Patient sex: F
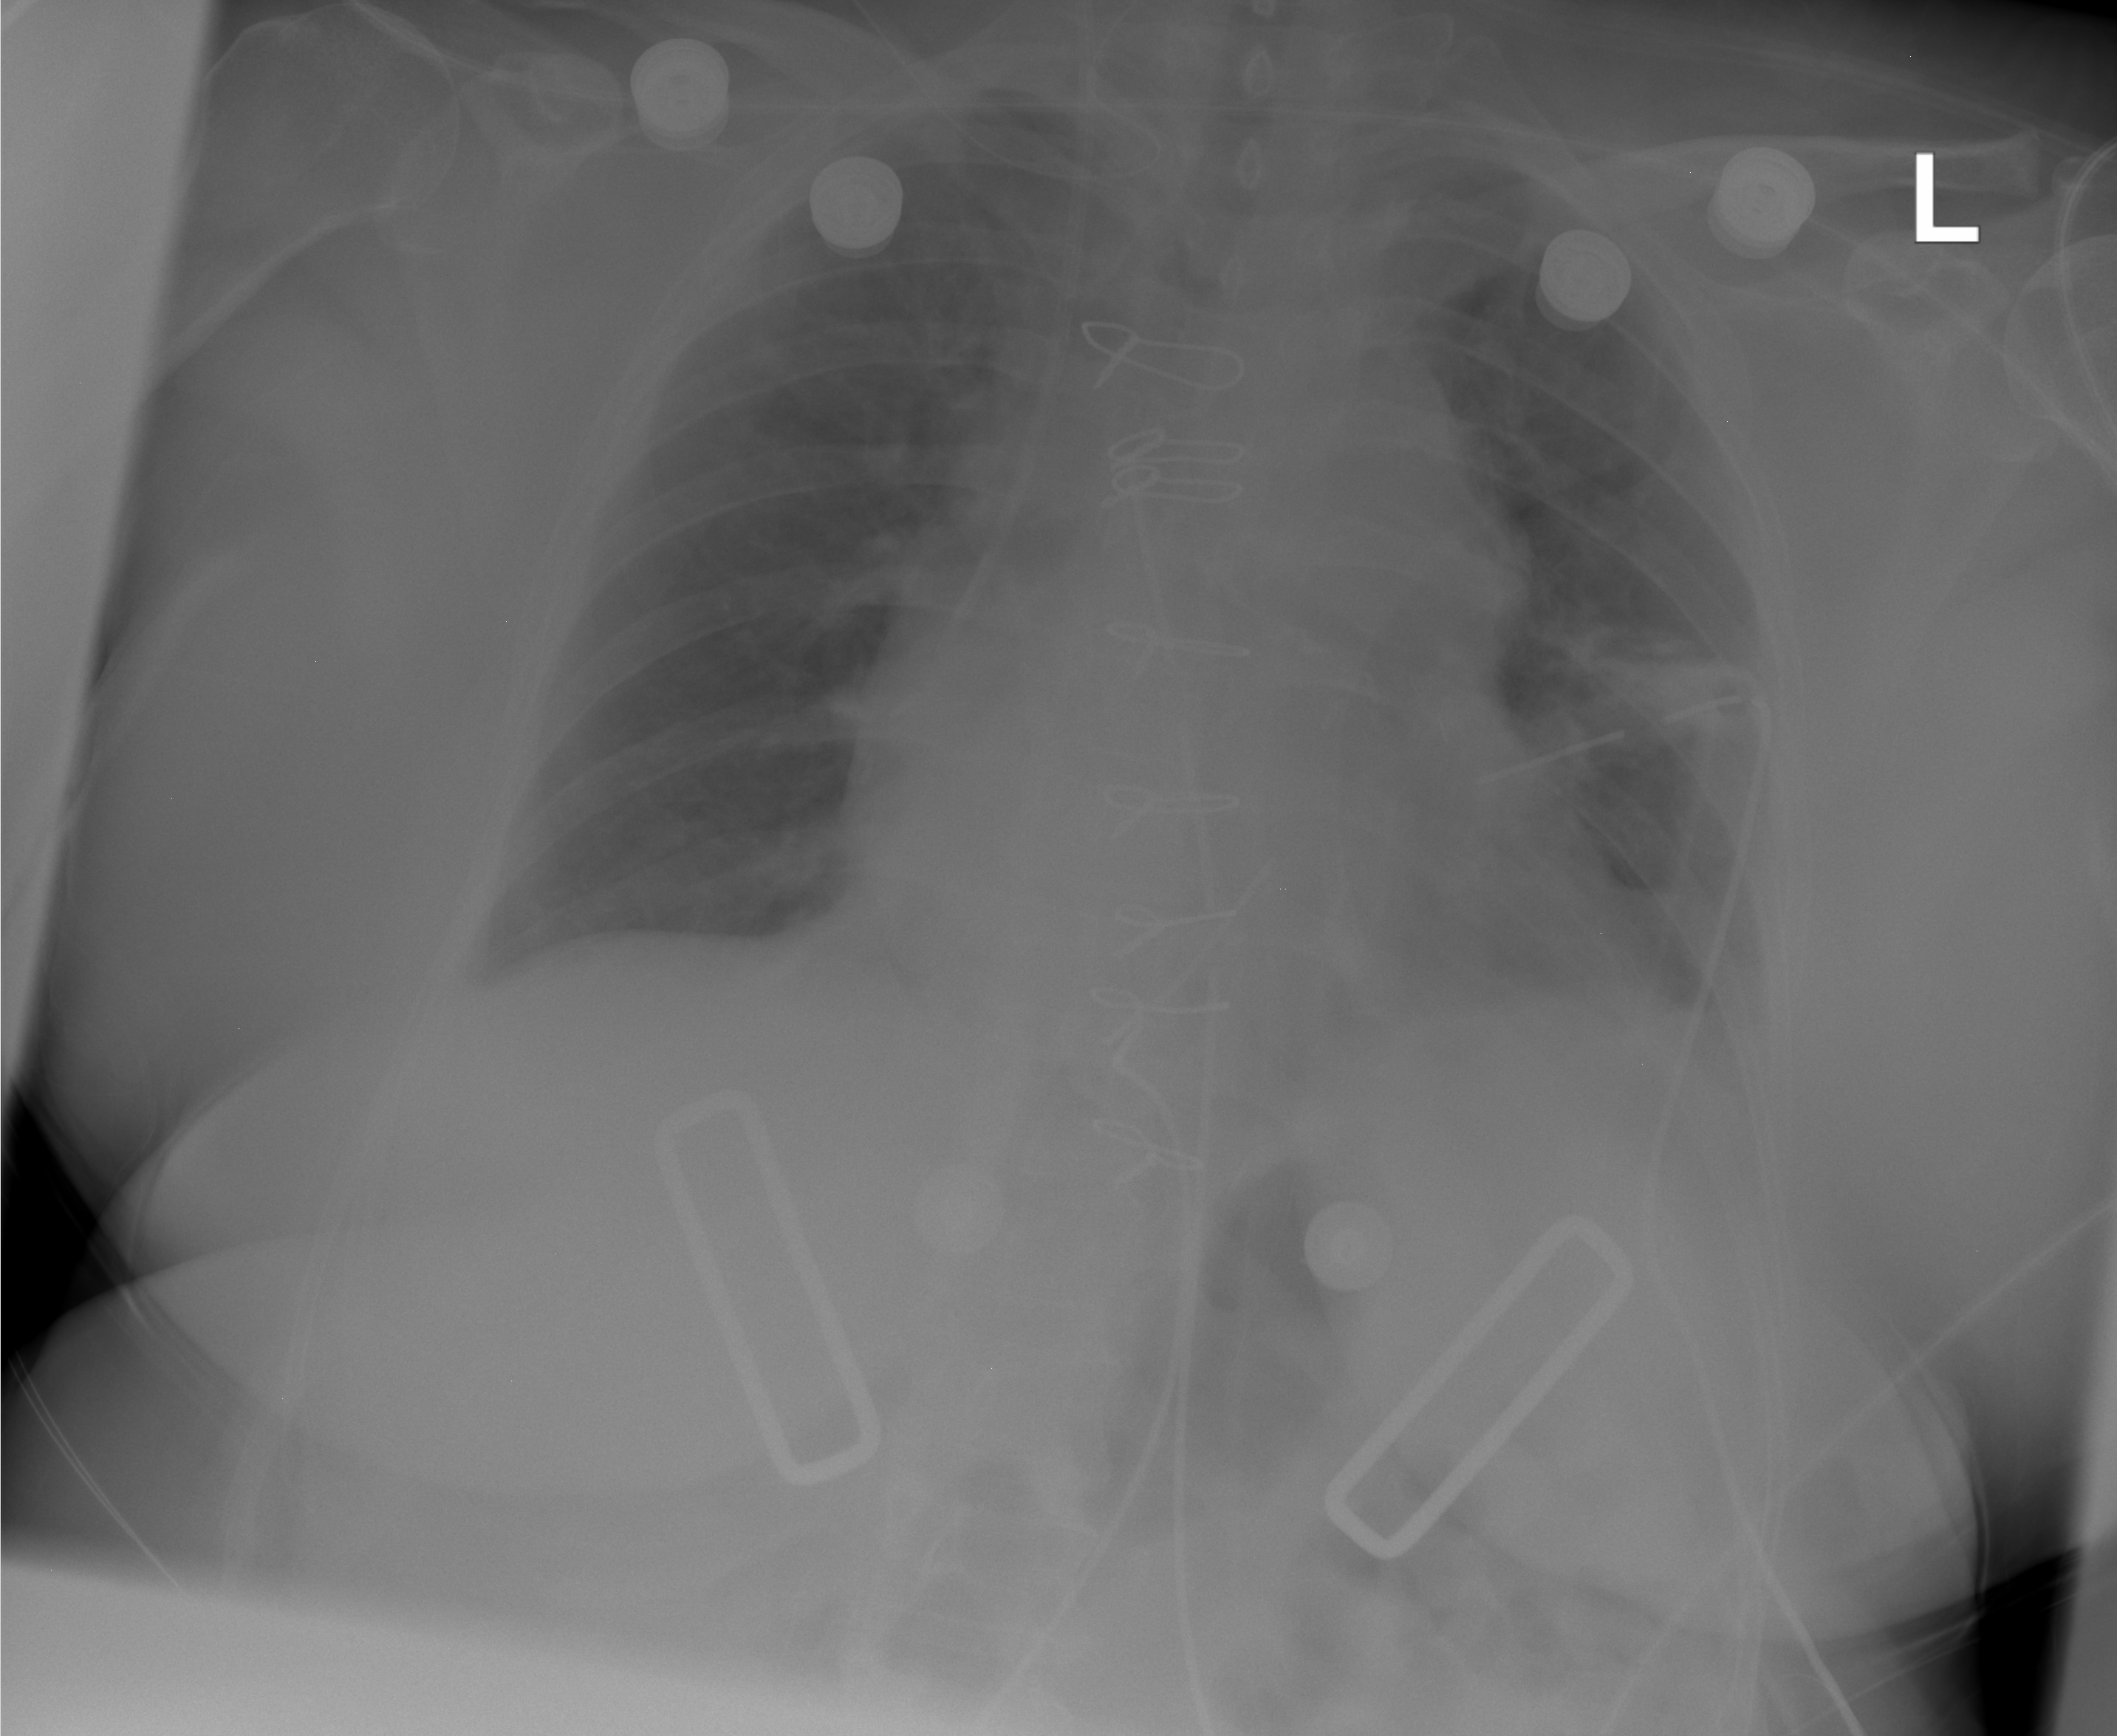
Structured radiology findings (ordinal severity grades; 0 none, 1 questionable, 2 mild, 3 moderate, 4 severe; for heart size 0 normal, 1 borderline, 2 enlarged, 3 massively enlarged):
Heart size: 0
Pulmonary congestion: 0
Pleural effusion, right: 0
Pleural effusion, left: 2
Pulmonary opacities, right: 0
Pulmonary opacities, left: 0
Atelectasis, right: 0
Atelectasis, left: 2